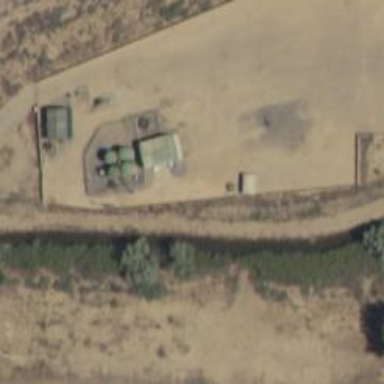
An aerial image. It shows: Storage tank with man-made structure.